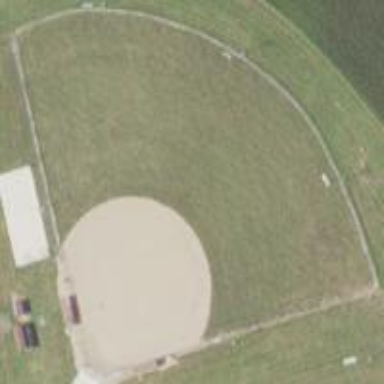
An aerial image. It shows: Baseball pitch for leisure land activities.